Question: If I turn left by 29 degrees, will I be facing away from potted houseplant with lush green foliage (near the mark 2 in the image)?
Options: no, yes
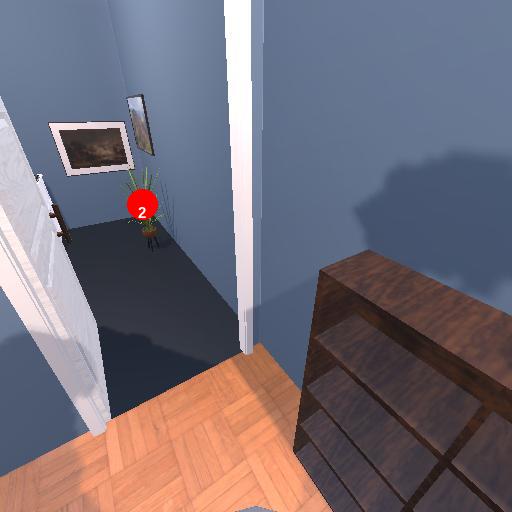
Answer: no